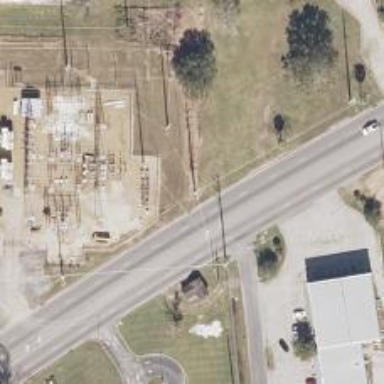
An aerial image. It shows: Power pole.